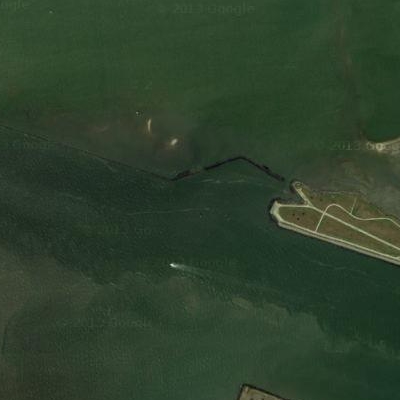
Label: dRiverLake